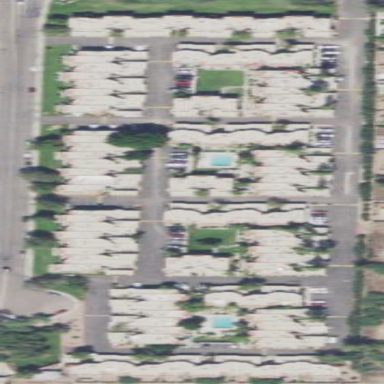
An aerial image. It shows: Neighbourhood consisting of residential apartments.